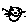
Label: cat